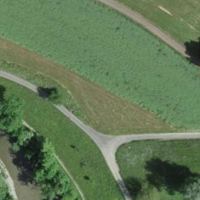
EUNIS habitat code: 25
Species observed at this site:
Phylloscopus collybita
Corvus corone
Larus michahellis
Prunus padus
Heracleum sphondylium
Pica pica
Picus viridis
Sylvia atricapilla